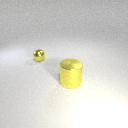
large yellow metal cylinder in front of small yellow metal sphere